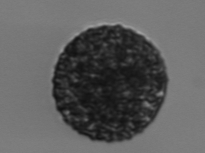
Label: Vicicitus_globosus